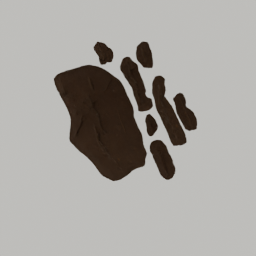
Label: nature